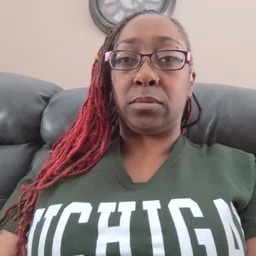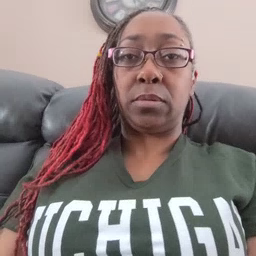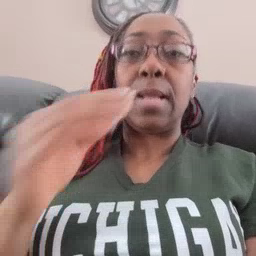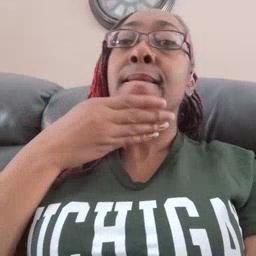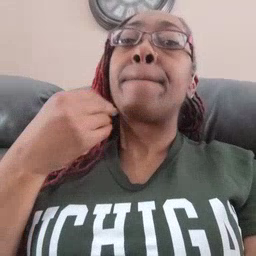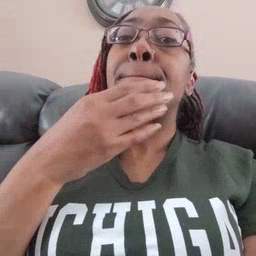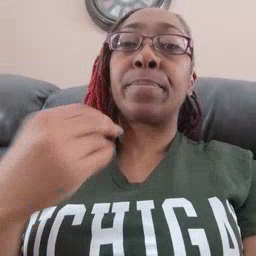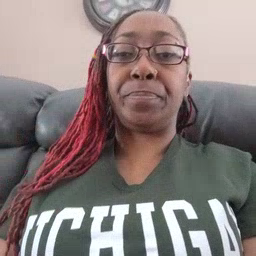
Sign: napkin